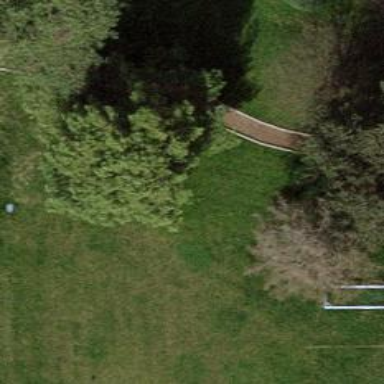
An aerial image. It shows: Evergreen needle-leaved tree.